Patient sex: M
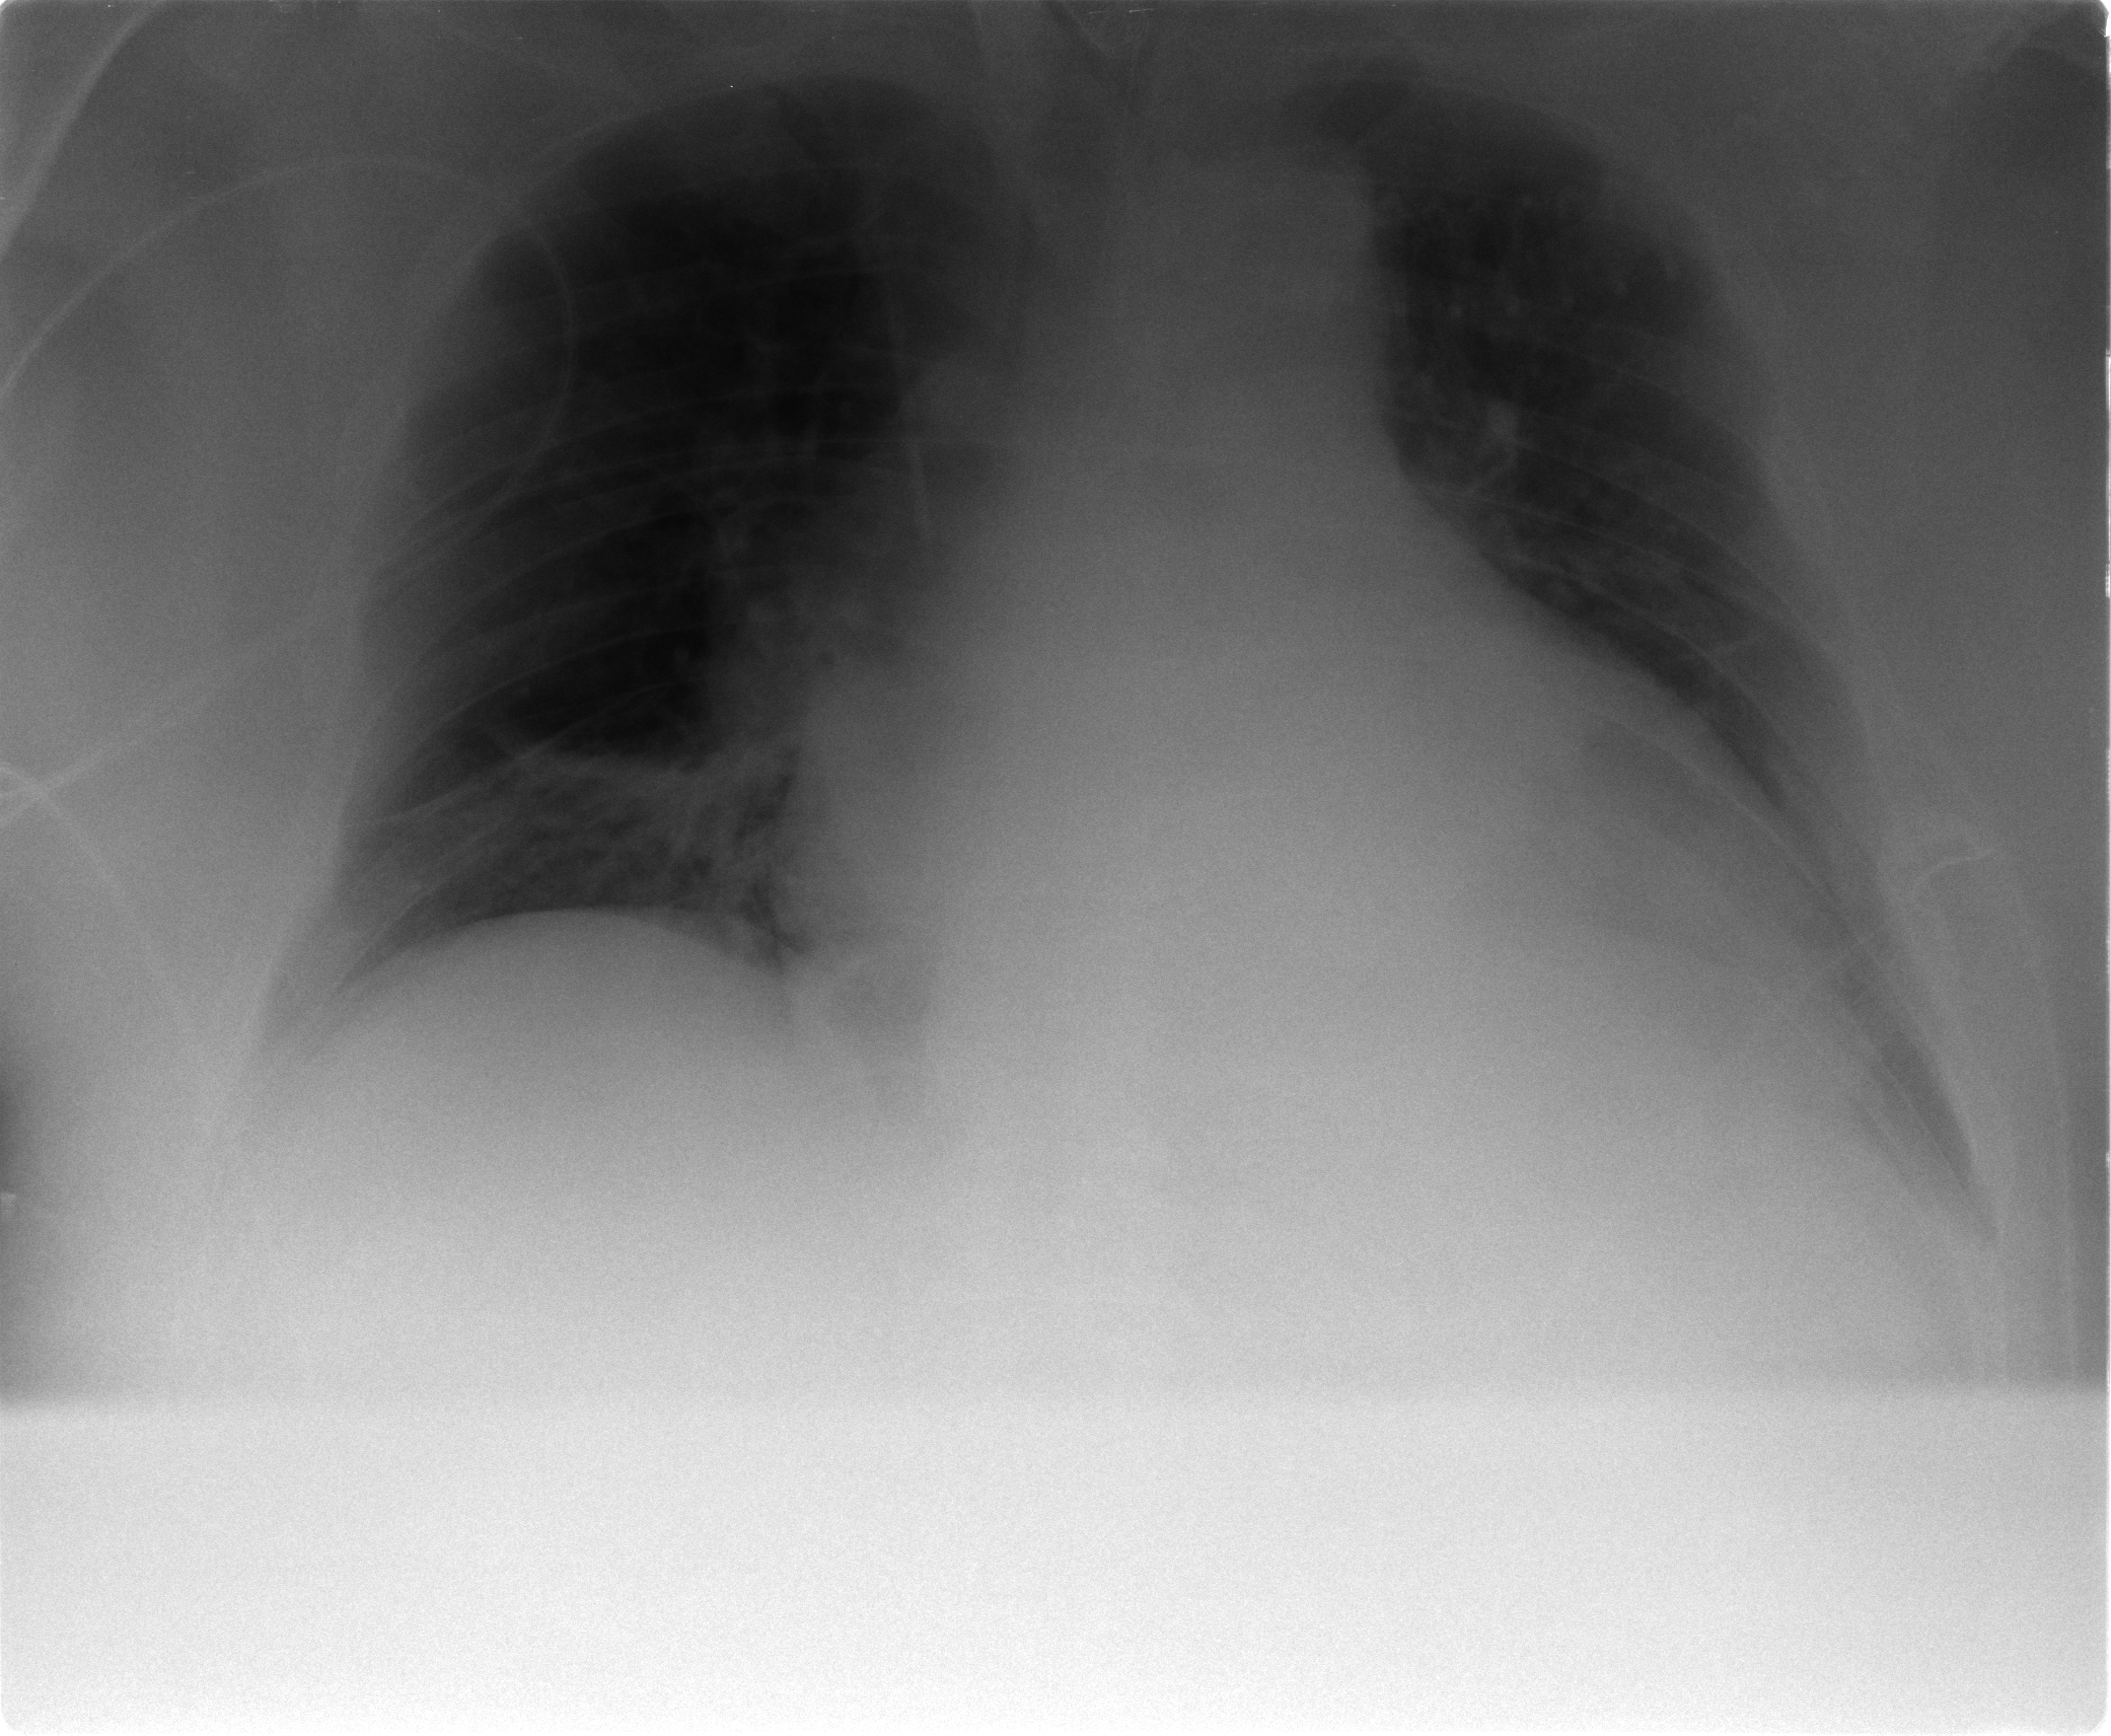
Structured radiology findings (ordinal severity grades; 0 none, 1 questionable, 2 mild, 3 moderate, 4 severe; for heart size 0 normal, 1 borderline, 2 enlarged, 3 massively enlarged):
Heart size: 3
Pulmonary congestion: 2
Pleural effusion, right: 0
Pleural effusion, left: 1
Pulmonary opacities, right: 0
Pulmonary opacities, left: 0
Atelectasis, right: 2
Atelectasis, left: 0